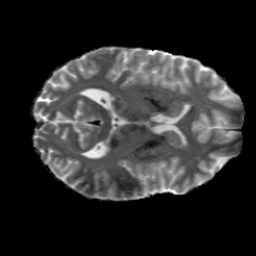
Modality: MD
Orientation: axial
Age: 29
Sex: male
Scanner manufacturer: siemens
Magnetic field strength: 6.98 T
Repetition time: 7.776 s
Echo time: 0.076 s